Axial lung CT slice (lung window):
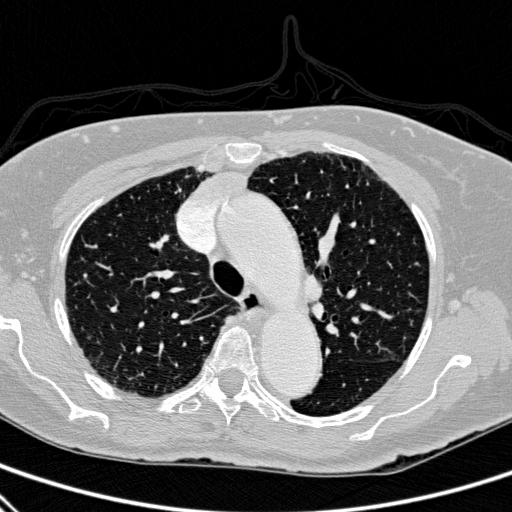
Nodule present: no